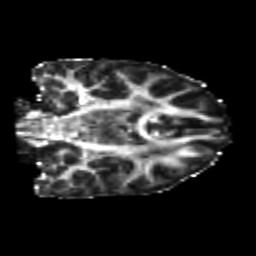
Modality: FA
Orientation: coronal
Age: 21
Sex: female
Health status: healthy
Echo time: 0.074 s